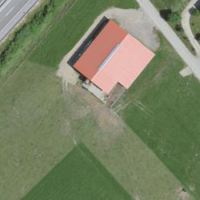
EUNIS habitat code: 57
Species observed at this site:
Phalacrocorax carbo
Columba palumbus